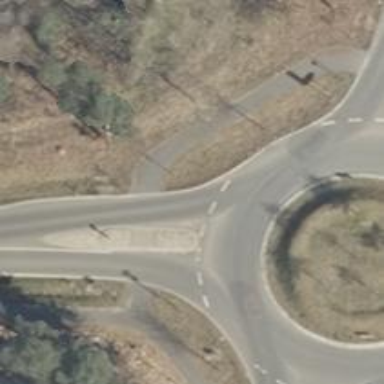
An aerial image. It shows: Asphalt footway with unmarked crossing but with markings.